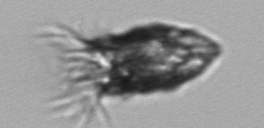
Label: Tintinnopsis